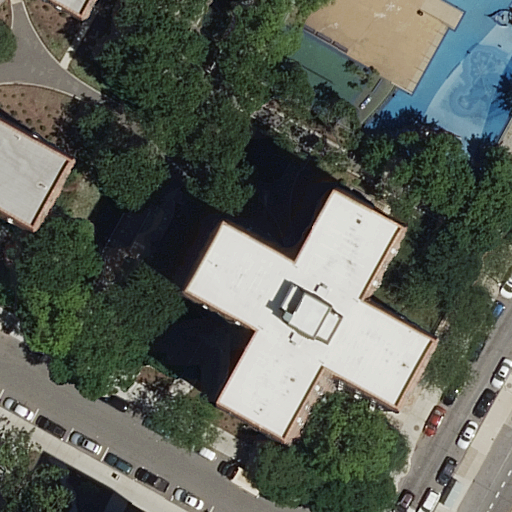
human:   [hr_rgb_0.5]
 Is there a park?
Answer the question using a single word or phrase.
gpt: yes

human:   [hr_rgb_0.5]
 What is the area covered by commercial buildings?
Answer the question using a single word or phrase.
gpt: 0m2

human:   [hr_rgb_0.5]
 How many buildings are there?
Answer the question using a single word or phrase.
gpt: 2

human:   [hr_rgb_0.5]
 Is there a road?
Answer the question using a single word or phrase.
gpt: yes

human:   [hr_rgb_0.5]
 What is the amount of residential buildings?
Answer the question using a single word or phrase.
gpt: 2

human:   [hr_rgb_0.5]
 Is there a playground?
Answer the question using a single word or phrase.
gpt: yes

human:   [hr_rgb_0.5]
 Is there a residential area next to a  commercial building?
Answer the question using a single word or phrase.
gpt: no

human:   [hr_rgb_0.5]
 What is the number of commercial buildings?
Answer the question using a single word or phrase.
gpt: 0

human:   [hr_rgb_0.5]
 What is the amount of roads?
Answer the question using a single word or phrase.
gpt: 10

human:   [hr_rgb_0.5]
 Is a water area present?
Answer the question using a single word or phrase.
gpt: no

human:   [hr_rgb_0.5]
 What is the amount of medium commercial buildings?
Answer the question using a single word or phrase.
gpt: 0

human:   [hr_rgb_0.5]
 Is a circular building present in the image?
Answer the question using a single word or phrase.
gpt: no

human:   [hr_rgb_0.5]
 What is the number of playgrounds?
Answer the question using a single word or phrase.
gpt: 1

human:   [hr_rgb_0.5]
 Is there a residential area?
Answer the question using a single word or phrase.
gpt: yes

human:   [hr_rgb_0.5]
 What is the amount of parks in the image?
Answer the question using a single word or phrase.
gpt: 1

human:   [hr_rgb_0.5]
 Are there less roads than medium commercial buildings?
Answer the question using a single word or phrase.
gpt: no

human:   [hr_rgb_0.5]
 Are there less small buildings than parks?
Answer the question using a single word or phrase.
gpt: yes

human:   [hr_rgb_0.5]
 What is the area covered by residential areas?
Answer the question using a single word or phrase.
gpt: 10614m2

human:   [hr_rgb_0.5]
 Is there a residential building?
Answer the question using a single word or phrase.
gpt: yes

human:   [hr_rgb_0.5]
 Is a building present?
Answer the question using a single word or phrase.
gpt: yes

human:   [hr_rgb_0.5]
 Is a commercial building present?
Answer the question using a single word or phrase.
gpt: no

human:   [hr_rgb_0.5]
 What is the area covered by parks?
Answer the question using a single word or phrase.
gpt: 243m2

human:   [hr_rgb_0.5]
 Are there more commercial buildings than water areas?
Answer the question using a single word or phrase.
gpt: no

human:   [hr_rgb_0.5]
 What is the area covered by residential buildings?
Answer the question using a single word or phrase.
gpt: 2245m2

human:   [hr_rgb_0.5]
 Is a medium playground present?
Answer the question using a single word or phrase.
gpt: yes

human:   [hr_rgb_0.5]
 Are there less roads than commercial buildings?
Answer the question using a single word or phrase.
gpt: no

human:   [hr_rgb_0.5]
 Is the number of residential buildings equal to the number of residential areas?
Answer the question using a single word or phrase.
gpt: no

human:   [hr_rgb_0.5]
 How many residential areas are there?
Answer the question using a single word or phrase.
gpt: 1

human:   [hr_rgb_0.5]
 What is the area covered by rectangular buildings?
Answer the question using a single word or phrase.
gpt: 0m2

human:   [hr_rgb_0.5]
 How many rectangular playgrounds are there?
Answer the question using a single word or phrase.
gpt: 1

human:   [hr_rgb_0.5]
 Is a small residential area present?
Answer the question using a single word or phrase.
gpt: no

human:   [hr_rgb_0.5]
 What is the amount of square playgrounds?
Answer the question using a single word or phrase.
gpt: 0

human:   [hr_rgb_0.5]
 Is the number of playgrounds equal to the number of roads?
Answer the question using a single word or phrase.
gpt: no

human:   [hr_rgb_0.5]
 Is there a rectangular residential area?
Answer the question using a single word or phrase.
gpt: yes

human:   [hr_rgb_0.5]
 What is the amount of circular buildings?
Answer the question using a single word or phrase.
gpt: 0

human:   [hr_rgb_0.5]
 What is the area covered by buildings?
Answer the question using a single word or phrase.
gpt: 2245m2

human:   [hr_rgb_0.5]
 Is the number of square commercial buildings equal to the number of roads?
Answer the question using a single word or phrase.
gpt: no

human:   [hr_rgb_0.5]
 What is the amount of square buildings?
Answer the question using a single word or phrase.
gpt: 0

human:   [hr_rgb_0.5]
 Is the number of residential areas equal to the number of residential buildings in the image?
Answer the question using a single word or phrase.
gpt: no

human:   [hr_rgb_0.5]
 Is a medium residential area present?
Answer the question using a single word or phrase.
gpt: no

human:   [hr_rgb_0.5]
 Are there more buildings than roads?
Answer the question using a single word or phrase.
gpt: no

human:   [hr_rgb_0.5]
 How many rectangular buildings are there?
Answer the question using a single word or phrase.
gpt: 0

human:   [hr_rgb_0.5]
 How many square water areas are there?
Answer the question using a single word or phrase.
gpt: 0

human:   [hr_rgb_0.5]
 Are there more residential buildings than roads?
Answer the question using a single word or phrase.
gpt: no

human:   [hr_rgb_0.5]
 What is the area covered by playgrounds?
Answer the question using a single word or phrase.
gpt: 173m2

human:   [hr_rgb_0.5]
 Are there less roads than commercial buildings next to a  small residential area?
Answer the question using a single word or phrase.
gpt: no

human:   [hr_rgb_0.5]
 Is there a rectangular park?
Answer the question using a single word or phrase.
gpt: yes

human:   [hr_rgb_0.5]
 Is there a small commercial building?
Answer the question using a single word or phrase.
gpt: no

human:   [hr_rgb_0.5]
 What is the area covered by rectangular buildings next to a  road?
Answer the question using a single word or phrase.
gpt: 0m2

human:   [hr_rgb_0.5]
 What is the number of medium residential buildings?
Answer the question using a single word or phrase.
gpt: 0

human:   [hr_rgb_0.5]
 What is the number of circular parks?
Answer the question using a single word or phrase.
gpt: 0

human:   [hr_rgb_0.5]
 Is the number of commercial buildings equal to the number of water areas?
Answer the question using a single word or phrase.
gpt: yes

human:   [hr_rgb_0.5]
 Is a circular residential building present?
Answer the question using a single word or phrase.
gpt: no

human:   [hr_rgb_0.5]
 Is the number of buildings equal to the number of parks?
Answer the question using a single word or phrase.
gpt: no

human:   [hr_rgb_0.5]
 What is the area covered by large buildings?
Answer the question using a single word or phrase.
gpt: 2245m2

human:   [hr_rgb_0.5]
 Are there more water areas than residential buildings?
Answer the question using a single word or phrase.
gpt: no

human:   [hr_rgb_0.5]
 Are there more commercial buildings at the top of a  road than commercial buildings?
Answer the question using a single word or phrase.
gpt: no

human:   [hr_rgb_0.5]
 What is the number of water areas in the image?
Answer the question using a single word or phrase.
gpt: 0

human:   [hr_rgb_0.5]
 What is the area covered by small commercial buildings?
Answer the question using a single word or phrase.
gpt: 0m2

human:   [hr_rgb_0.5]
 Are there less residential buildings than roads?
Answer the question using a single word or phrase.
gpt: yes

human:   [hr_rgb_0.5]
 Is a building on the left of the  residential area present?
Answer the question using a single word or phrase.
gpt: no

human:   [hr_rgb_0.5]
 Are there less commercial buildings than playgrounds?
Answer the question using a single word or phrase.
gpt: yes

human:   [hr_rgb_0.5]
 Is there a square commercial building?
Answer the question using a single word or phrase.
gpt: no

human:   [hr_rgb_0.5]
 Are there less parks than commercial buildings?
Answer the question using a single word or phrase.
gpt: no